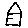
Label: house